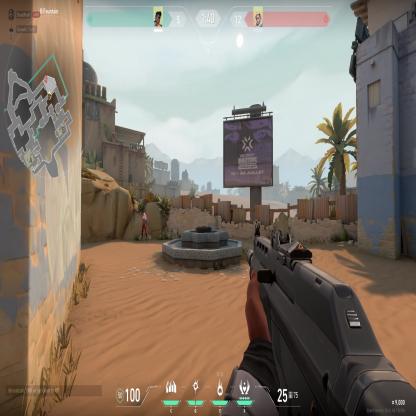
Label: enemy